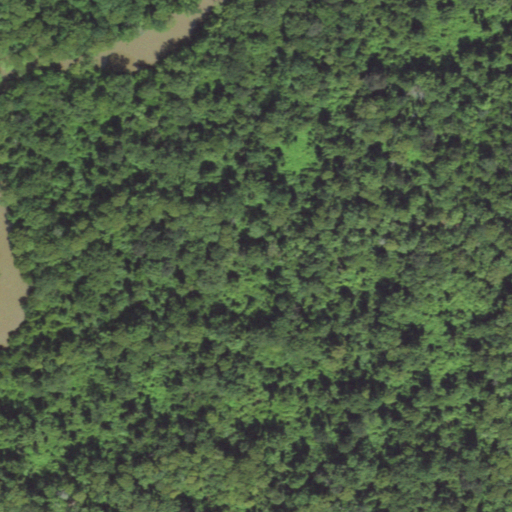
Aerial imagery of island in Louisiana named Circle Island containing woody wetlands and open water